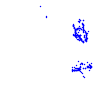
Particle: proton